Field crop: tomato
Growth stage: 1
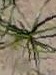
Species: cyperus